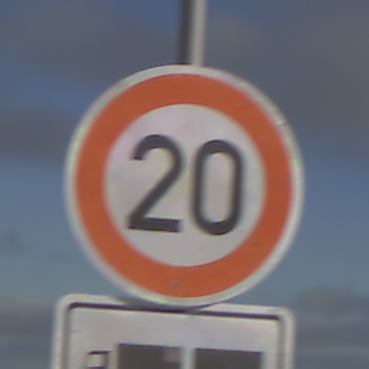
Verkehrszeichen: Geschwindigkeit20
Zusatzzeichen unten: HinweisDurchSinnbild16
Umgebung: Outdoor, Nature
Tageszeit: SunriseSunset
Wetter: PartlyCloudy
Licht: Natural
Jahreszeit: NotSpecified
Kontrast: HighContrast